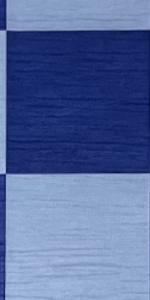
Label: Empty